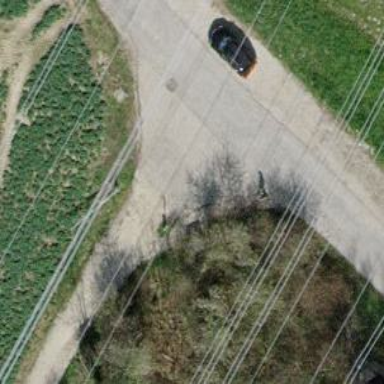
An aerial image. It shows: Lift gate barrier.